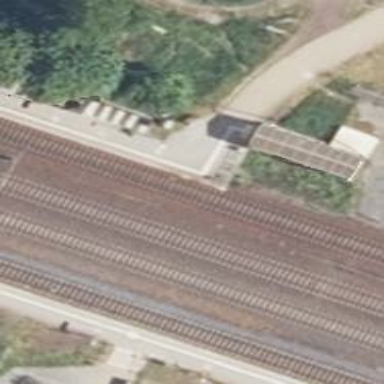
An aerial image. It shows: Platform edge at railway station.